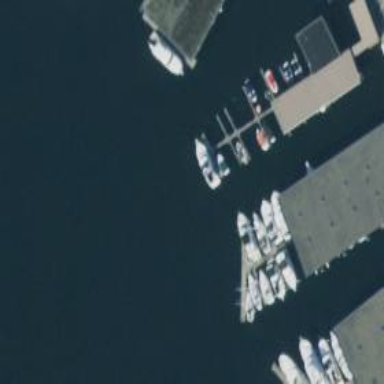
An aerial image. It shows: Man-made pier.